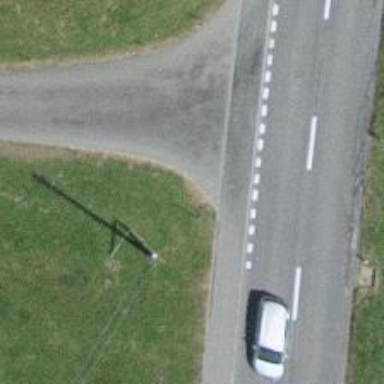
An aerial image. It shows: Unmarked road crossing.